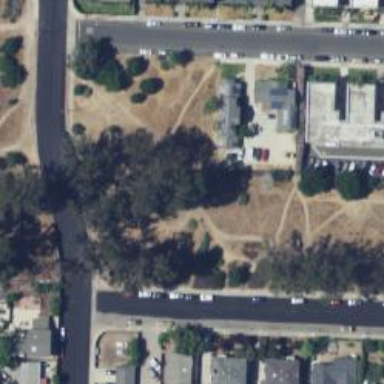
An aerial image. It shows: Path.